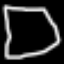
Label: octagon